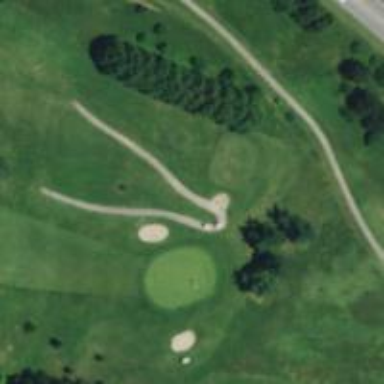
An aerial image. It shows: Asphalt path used as golf cart path.